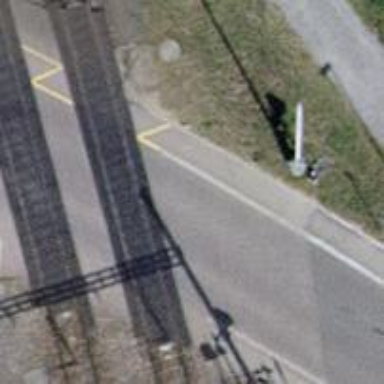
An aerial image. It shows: Full barrier level crossing on railway.